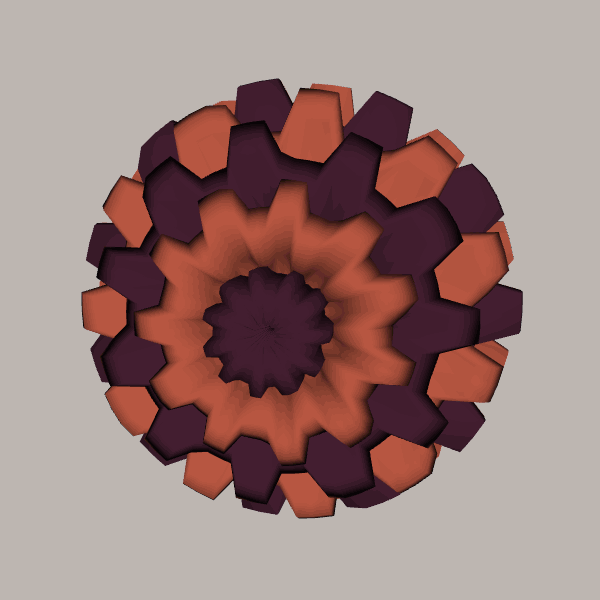
Background: light